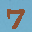
Label: 7